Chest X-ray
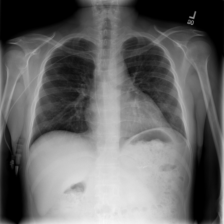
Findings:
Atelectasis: negative
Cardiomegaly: negative
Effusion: negative
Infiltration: positive
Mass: negative
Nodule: negative
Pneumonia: negative
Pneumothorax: negative
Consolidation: negative
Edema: negative
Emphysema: negative
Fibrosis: negative
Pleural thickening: negative
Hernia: negative